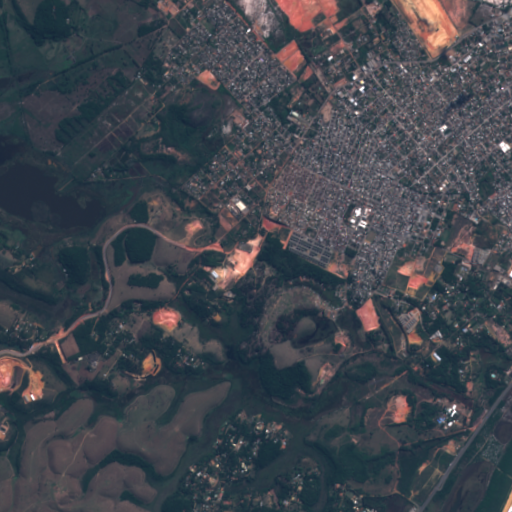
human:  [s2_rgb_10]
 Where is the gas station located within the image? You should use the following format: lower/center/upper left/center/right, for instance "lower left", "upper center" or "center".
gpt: The gas station is located in the lower right of the image.
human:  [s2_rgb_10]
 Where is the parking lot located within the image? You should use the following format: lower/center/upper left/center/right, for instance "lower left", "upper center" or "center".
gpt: The parking lot is located in the upper right of the image.
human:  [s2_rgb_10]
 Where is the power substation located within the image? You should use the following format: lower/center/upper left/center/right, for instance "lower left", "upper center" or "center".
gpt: The power substation is located in the center right of the image.
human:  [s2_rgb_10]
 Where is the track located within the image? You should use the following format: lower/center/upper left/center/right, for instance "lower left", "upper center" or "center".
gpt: The track is located in the center right of the image.
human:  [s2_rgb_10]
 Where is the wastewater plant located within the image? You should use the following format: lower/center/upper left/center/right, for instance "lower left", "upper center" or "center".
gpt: The wastewater plant is located in the center right of the image.
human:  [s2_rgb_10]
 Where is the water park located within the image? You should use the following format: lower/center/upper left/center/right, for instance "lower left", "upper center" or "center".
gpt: The water park is located in the lower right of the image.
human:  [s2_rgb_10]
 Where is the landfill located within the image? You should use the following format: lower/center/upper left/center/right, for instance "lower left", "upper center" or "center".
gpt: There is no landfill in the image.